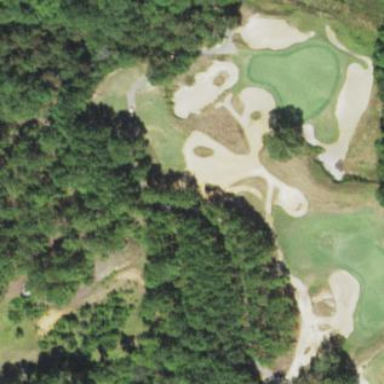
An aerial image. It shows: Bunker on golf course.